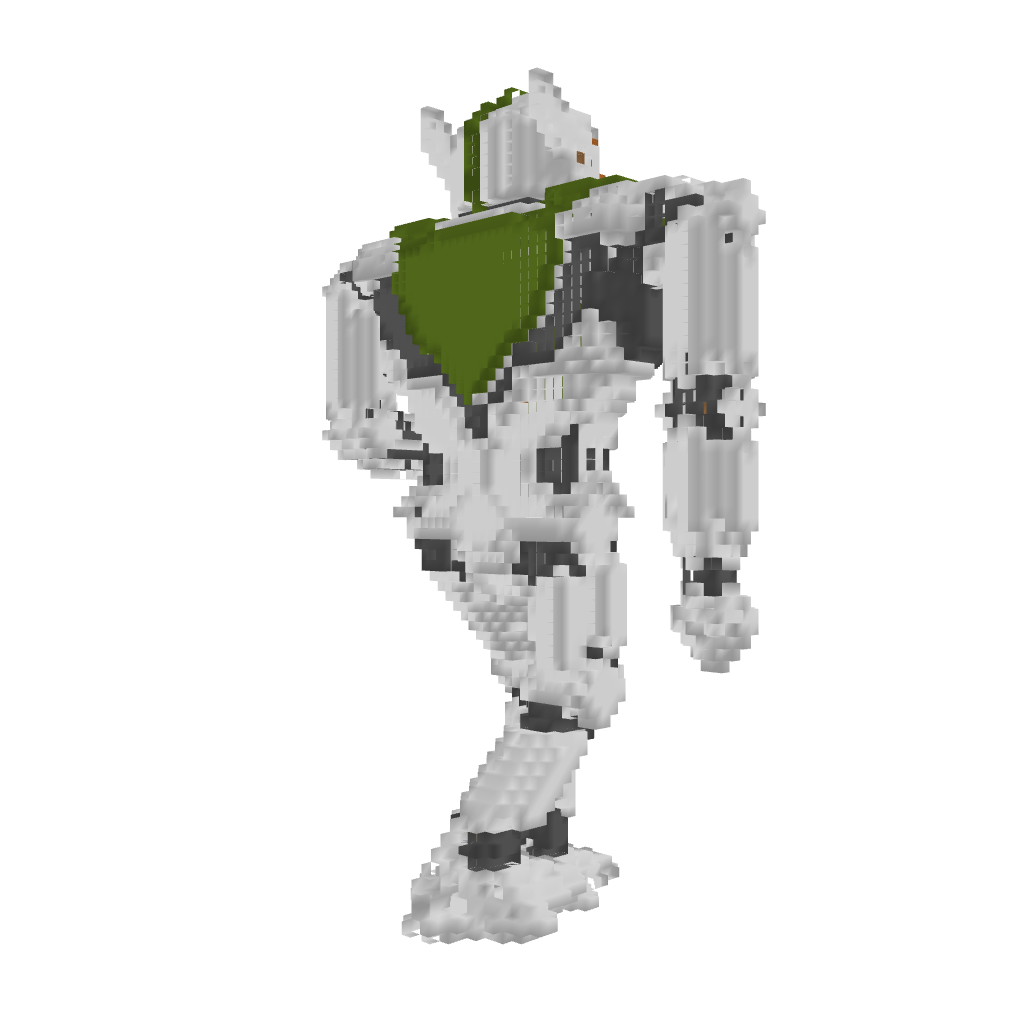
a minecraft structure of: Giant Robot Mech